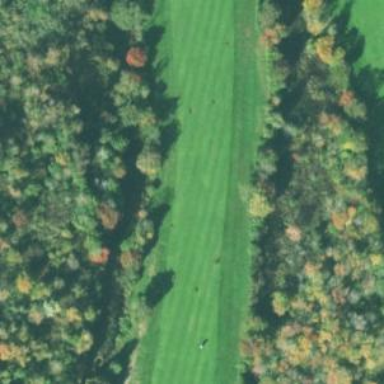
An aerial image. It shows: Golf fairway surrounded by grass.